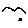
Label: bird